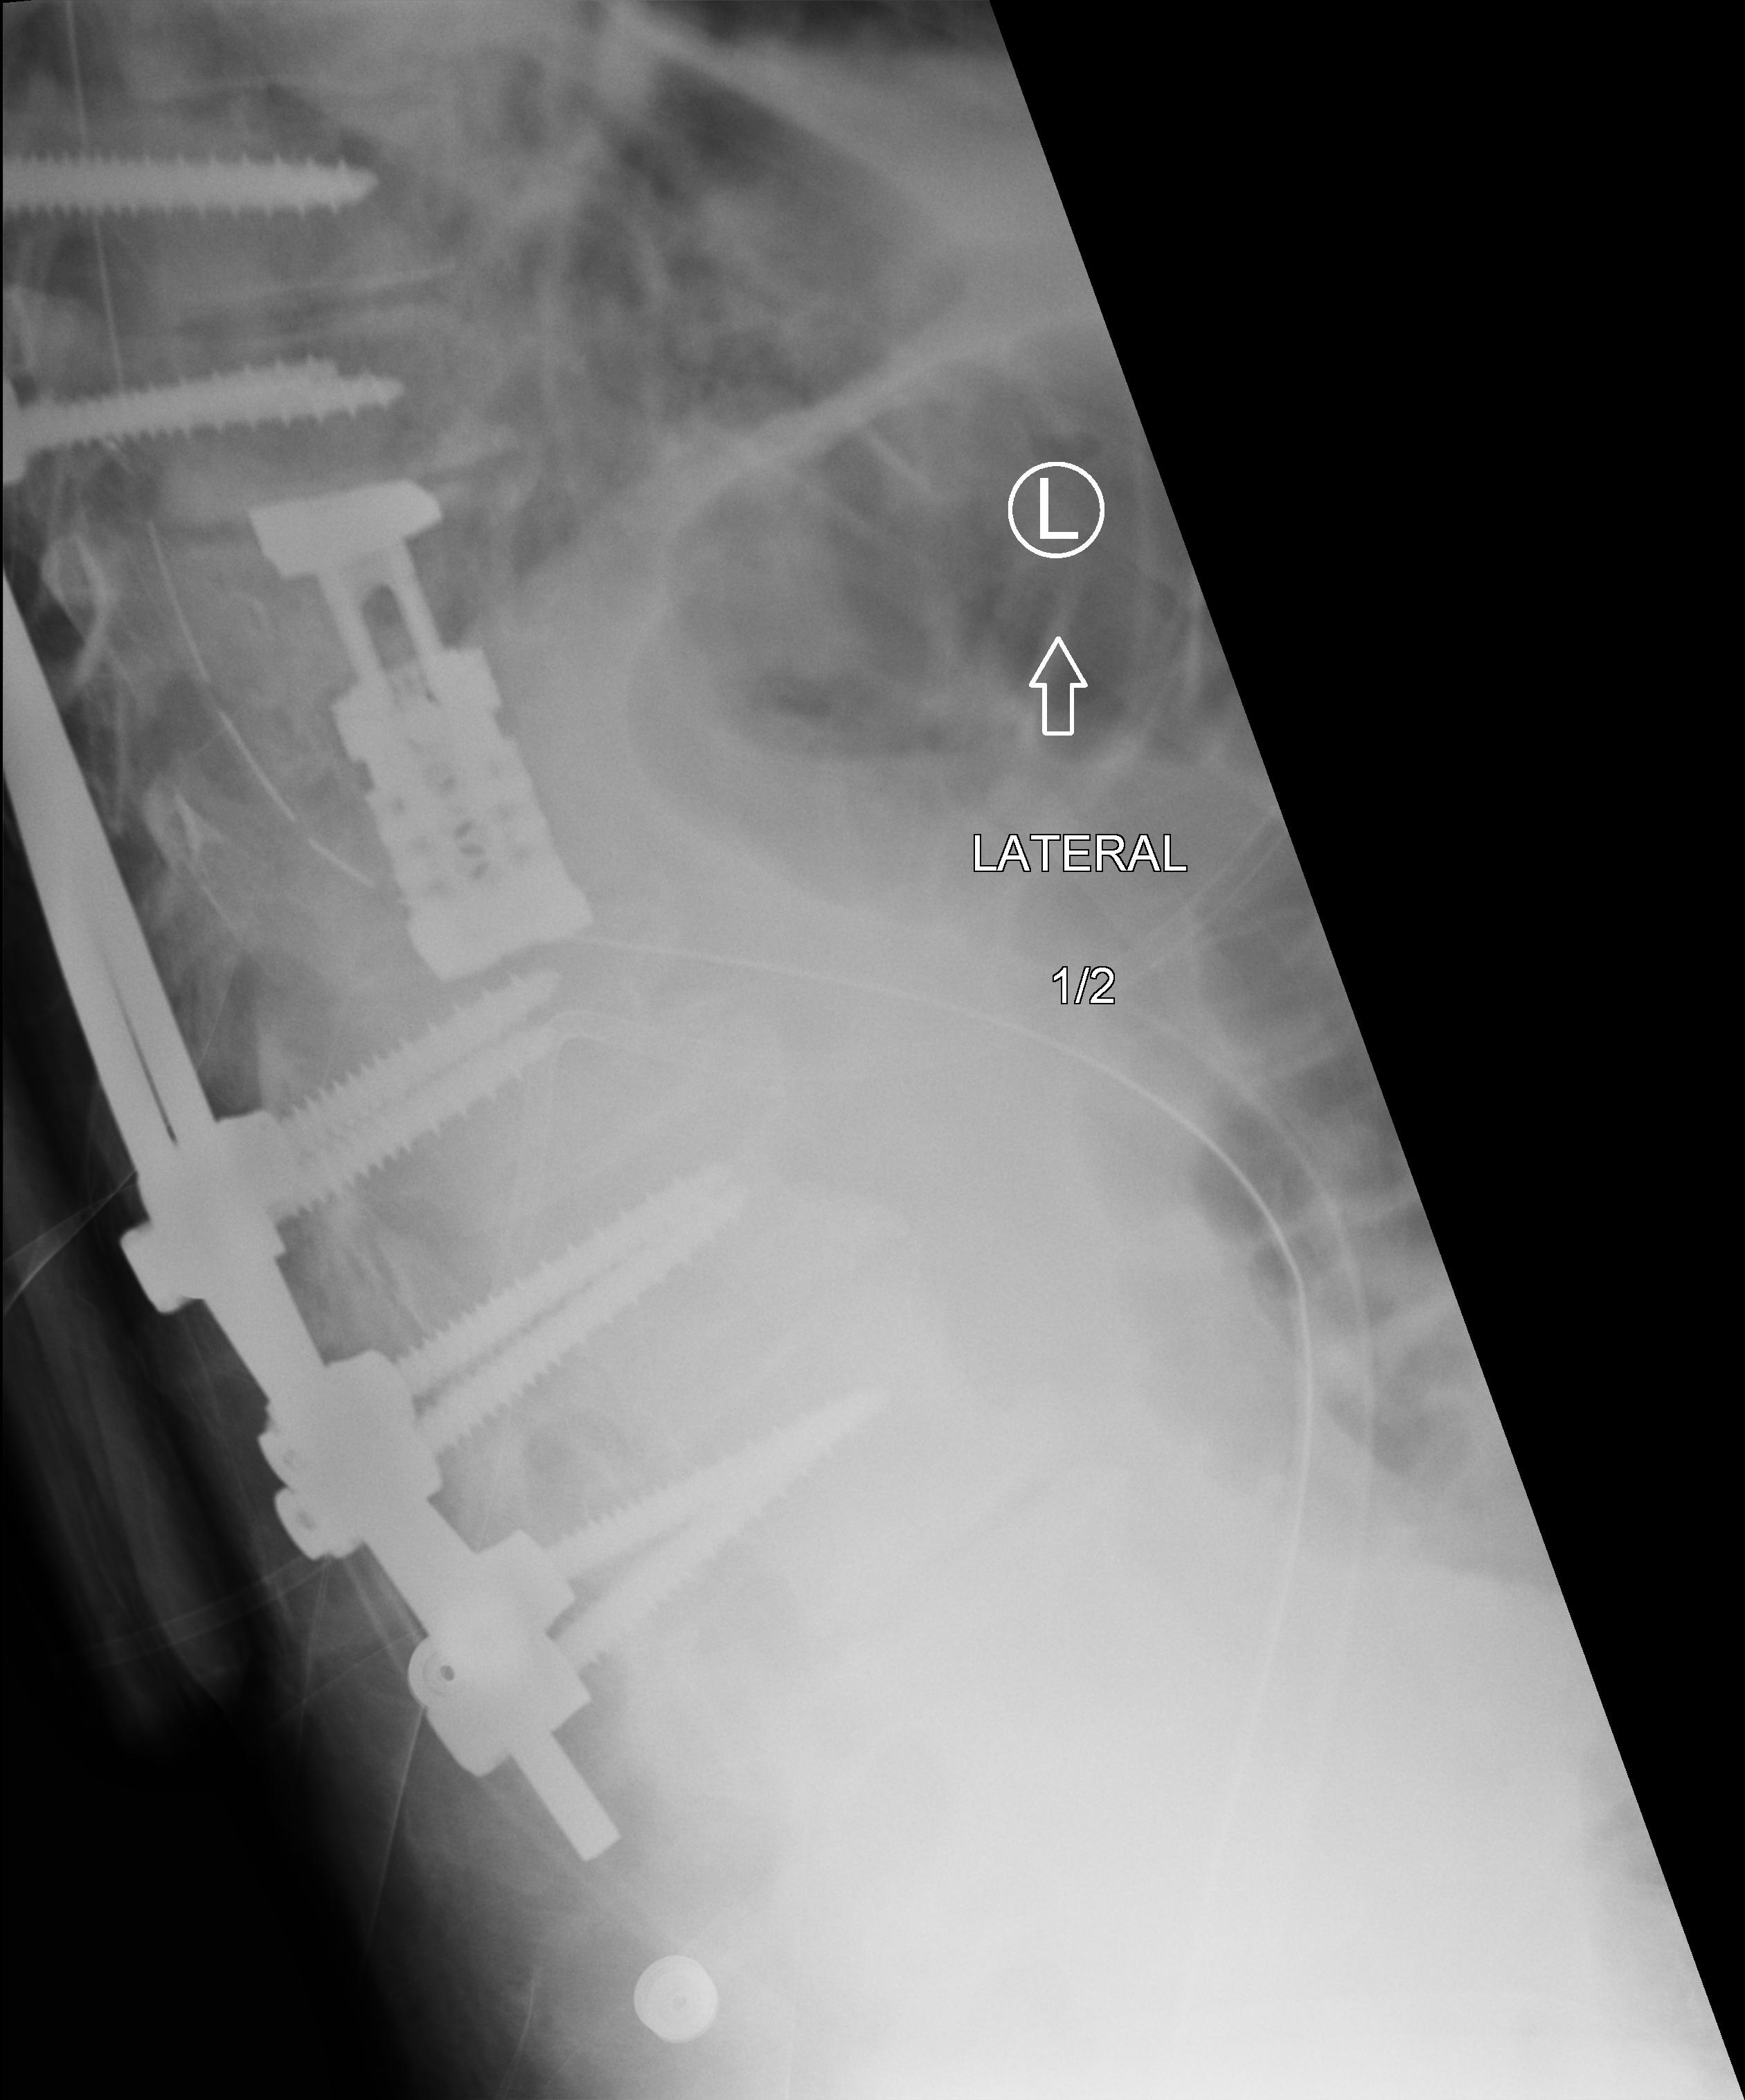
View: LATERAL
Implant manufacturer: medtronic solera